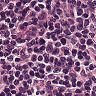
Metastatic tissue present: no